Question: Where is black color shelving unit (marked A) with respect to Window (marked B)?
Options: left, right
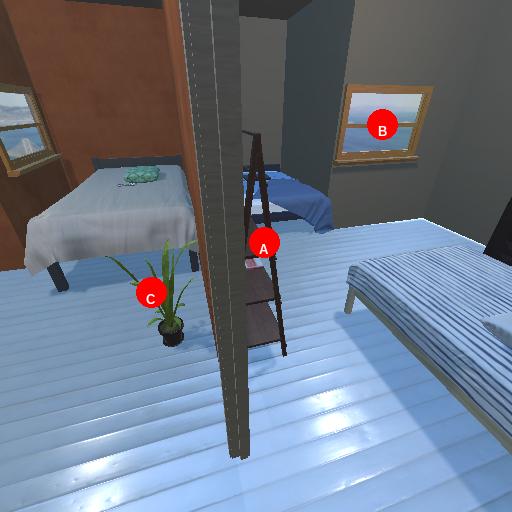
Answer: left